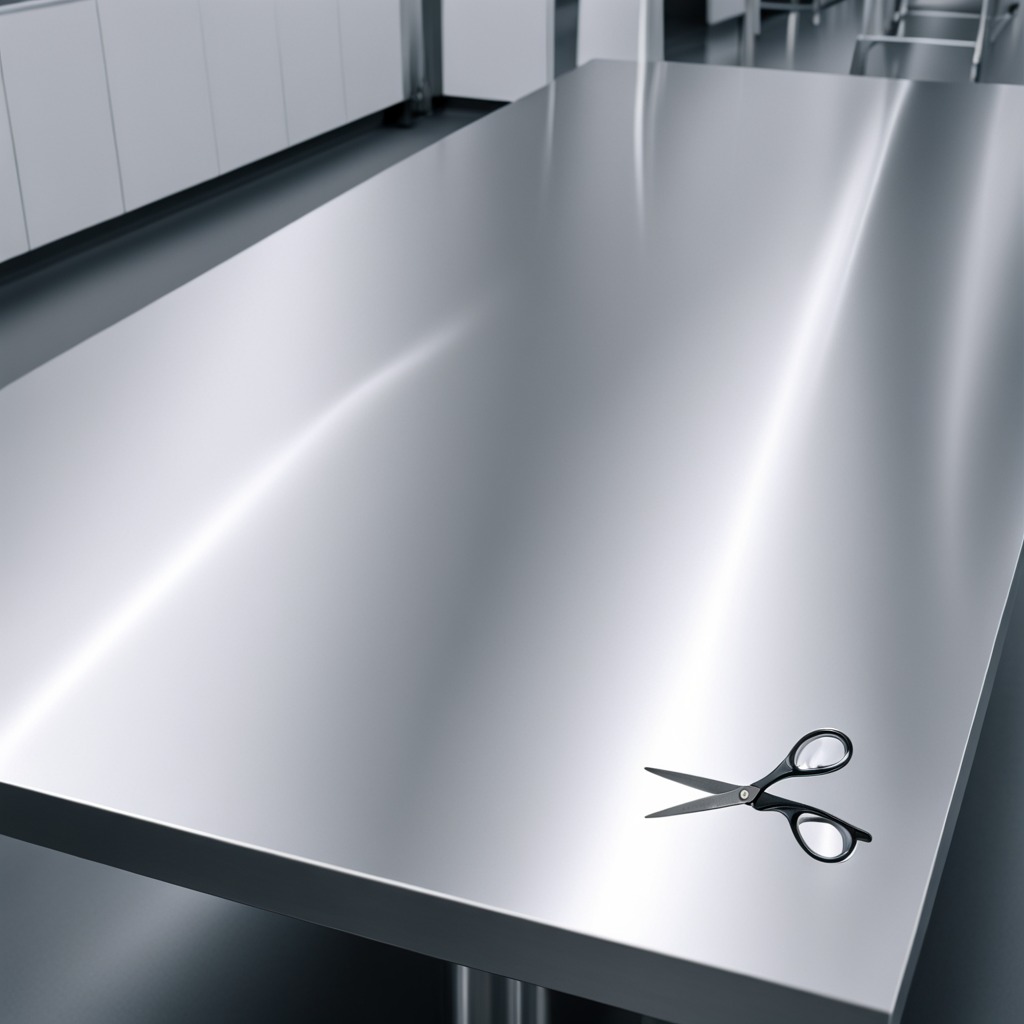
A scissor is lying on the stainless steel table in a high-end prototyping lab.